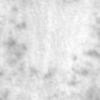
Label: no_change